七年级 · 算术
如图, 点 $A$ 表示的有理数是 $x$, 则 $x,-x, 1$ 的大小关系为

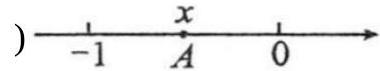
A. $x<-x<1$
B. $-x<x<1$
C. $x<1<-x$
D. $1<-x<x$
答案: A
解析: 析】

【分析】

此题考查有理数大小的比较问题, 要让学生结合数轴理解这一规律: 数的大小变化和数轴上表示这个数的点在数轴上移动的关系: 左减右加. 给学生渗透数形结合的思想.

根据互为相反数的两数的几何意义: 在数轴上, 表示互为相反数的两个点, 位于原点的两侧, 并且与原点的距离相等, 数轴上右边表示的数总大于左边表示的数进行解答即可.

【解答】

解: 因为 $-1<x<0$,

所以 $0<-x<1$,

可得: $x<-x<1$.

故选: $A$.